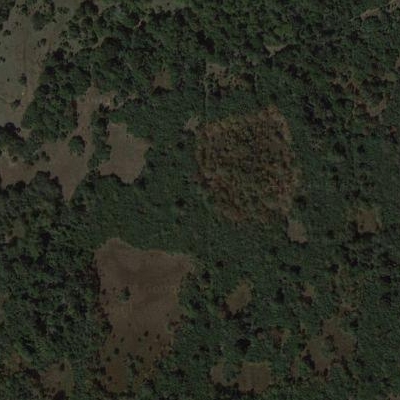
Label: Forest